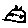
Label: cat